Question: When i execute the following query with execution plan.I could see that 'sort' is most costlist task.But i am not using any sort option in my query.Why it is happening?There is a nested loop join task exist before select.Also please let me know about merge join,hash join and nested loop join.

'''
select
Ename from dbo.Employee e
where
Salary>(
select AVG(Salary) from dbo.Employee where
DeptId=e.DeptId
group by DeptId)
'''
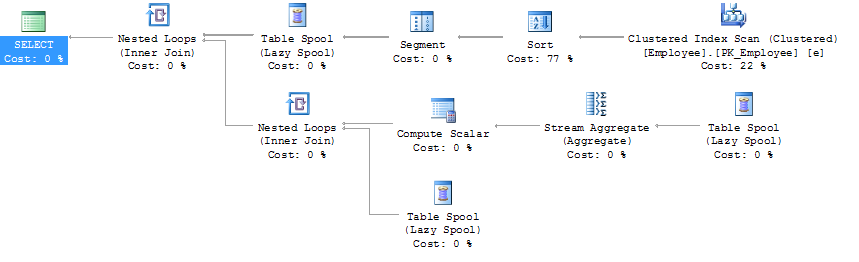
Answer: In your SQL query your actually sorting data into groups on your column ( Ename) Sort may be a performance bottleneck but you need to find out .If sorting is really causing a performance issue then you can move it to index as suggested by Aaaroon Bertrand .
The reaon for nested join is SQLserver actually executed 2 query to return back your result .
One is the Avg(Salary ) written in the sub query and another is an outer query which is selecting Ename from Employee Table which is done using Clustered index Scan .These 2 queries are then combined to return the desired result . It is basically comparing each row from the sub query to each row from the outer query which satisfies the predicate .
Merge join is only possible when you have index on the joining columns .Merge joins are some times very fast as they are already sorted .
For in depth explanation you can go through the below link
<URL>
<URL>
<URL>